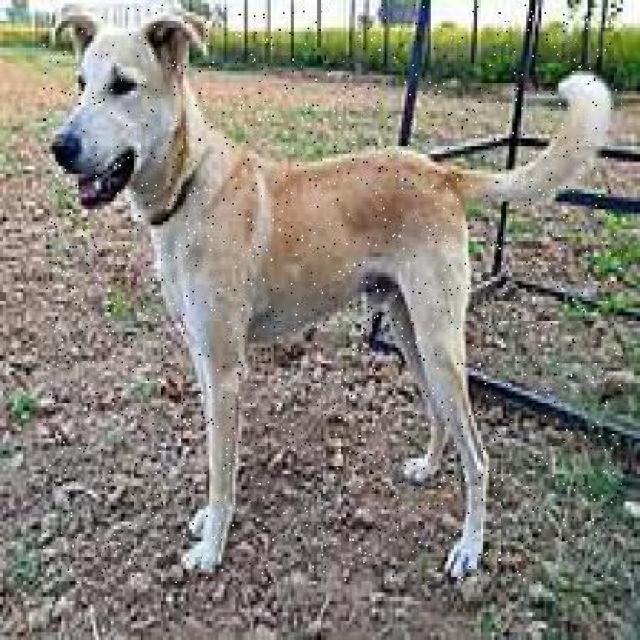
Healthy canine skin — no visible lesions, inflammation, or abnormalities. The skin and coat appear normal.